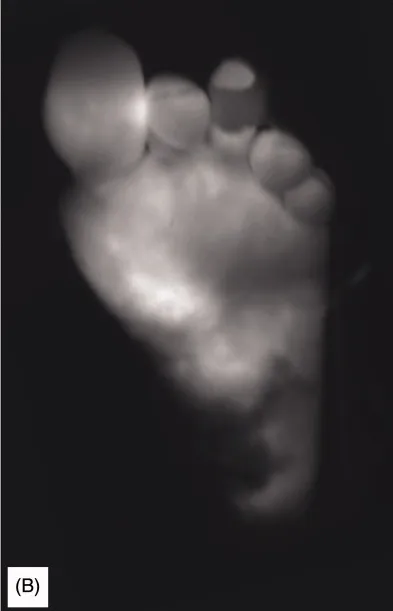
Marked edges of non-viable tissue and clinical aspect of skin combined with NIRF imaging. . NIRF imaging).
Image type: radiology (x_ray)